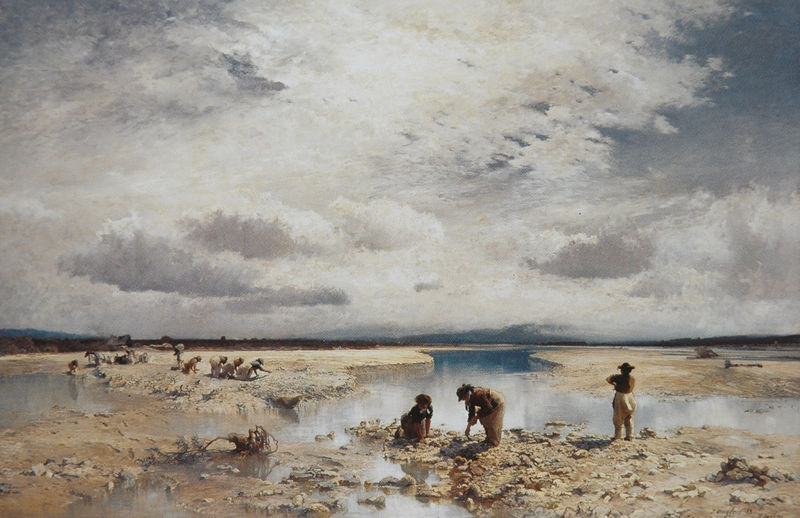
Titel: Kalksteinsammlerinnen im Isarbett bei Tölz
Künstler: Joseph Wenglein
Standort: München
Institution: Neue Pinakothek
Schlagwörter: blau, gemälde, gruppe, himmel, mann, meer, schatten, wasser, weiß, wolken, baden, fluss, frauen, gelb, landschaft, menschen, ocker, sand, see, ufer, braun, femmes, frankreich, frau, grau, hell, hut, hüte, impressionisme, licht, männer, pastell, beige, leute, stehen, stein, steine, niederlande, schauen, signatur, erde, ferne, horizont, horizontlinie, natur, spiegelung, weite, flach, gewässer, sonne, land, millet, realismus, arbeit, bauern, kinder, bewölkt, hellblau, spanien, gischt, klar, küste, sommer, strand, düster, haltung, fischer, hosen, datierung, mittag, sammeln, trocken, berge, hitze, sonnenlicht, wüste, tag, geröll, amerika, arbeiter, romantik, sandbank, atlantik, luft, homme, jaune, warten, ebbe, pfützen, bücken, suchen, bayern, kiesel, gezeiten, watt, bewölkung, urlaub, dali, blanc, gross, chapeau, schlamm, sumpf, gruppenbild, böau, wurzeln, lac, isar, karg, vue, blanche, graben, muschel, muscheln, femme, sammler, salz, ciel, nature, paysage, bain, peinture, fleuve, horizon, eau, lagune, inseln, rottmann, bleu, pierre, pierres, riviere, enfants, paysans, suche, pinakothek, enfant, kalk, nuage, nuages, huile, rochers, impressioniste, travail, turner, reis, trio, alpenvorland, coquillage, flaque, mer, peche, plage, poisson, marais, suchende, reflet, verdörrt, groupe, muschelsucher, hommes, wurzelstock, eis, eskimos, fisch, fischen, flutsaum, hörizont, mencshen, muschelsammlerinnen, wolke, chapeaux, mmer, personnages, sable, goldgräber, reflets, bretagne, cailloux, océan, travailleurs, eaux, travailler, marécage, pêcheurs, or, ramasser, blancs, coquillages, misère, maillots, pêcheur, pêche à pieds, algues, marée, plages, travailleur, immense, inondation, îlots, laver, moules, marée basse, ramassage, pêcher, recherche, grève, galets, sel, semeurs, delta, laveuses, es, lage, saleuses, étendue, steinsammler, camapagne, lac de sel, ramasseur